Interaction volume radius: 5 \u00c5
Interaction volume height: 20 \u00c5
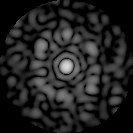
Disorder parameter: 0.7649